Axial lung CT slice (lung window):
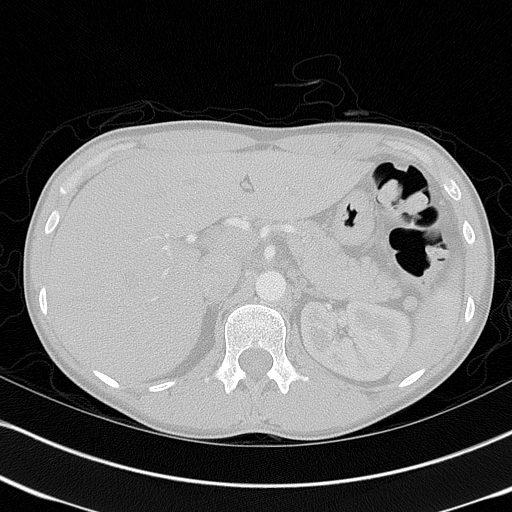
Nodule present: no